Question: Design and explain a recursive divide-and-conquer algorithm. Anyone has ideas?
Given an isosceles right triangular grid for some k >= 2 as shown in Figure 1(b), this problem asks you to completely cover it using the tiles given in Figure 1(a). The bottom-left corner of the grid must not be covered. No two tiles can overlap and all tiles must remain completely inside the given triangular grid. You must use all four types of tiles shown in Figure 1(a), and no tile type can be used to cover more than 40% of the total grid area. You are allowed to rotate the tiles, as needed, before putting them on the grid.

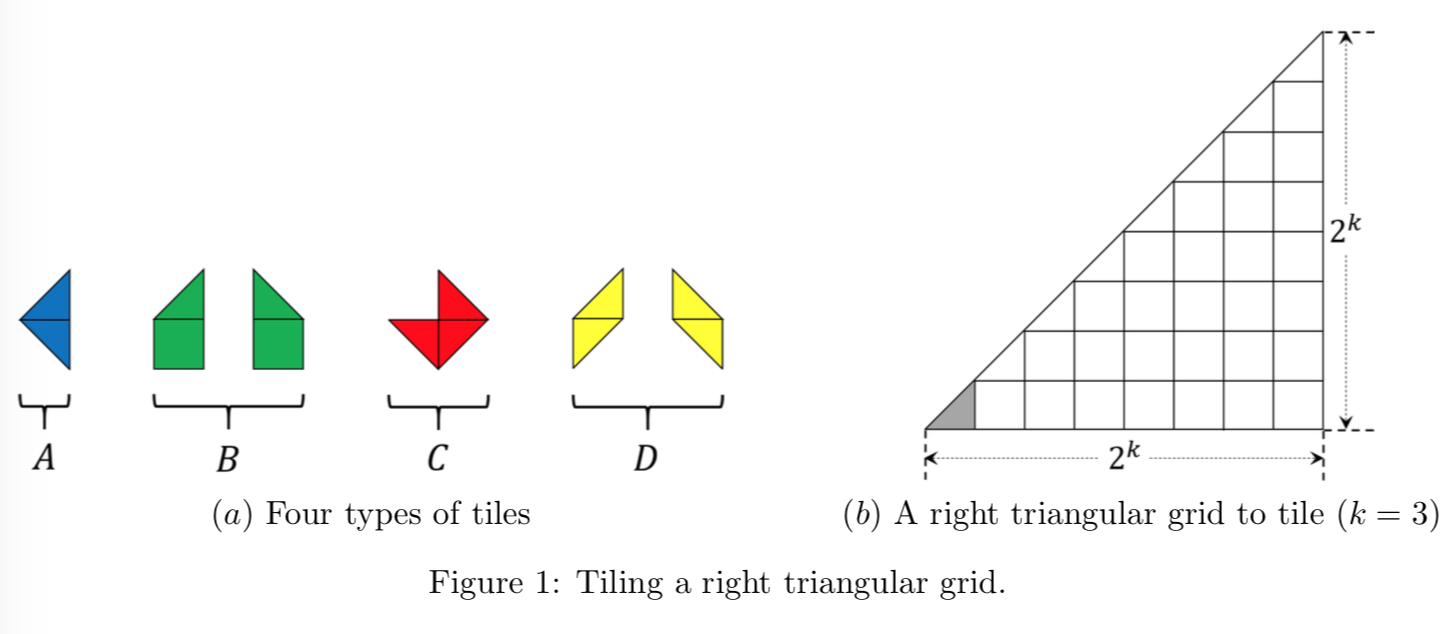
Answer: This is the idea of induction indeed, and is similar to the famous example <URL>
As you said, you have solved the problem for k = 2, it's a good and correct starting point to solving small example first, yet I think this problem there is a bit tricky for k = 2 case, mainly due to the constrain.
Then for k>2, say k = 3 in your example, we try to make use of what you have solved, i.e. the case k = 2
With very simple observation, one may notice that for k = n, it can actually be made up of 4 k=n-1 cases (see image below)

Now the shaded part in the middle form a hole that can filled by 1 type B, so we can first filled the 4 small n-1 case and fill the hole with type B...
But then this construction face a problem:
Consider k = 2, no matter how you fill the area, 2 type B must be used, I do not have a strong proof but by some brute force trail & error you should be convinced. Then for k = 3, we have 4 small triangles meaning we have 2*4 = 8 Type B, plus 1 more to fill the hole will gives us 9 Type B, each uses 1.5 sq units, which total uses up 13.5 sq units.
As k = 3, the total area is (2^3)^2 / 2 = 32 sq units
13.5/32 = 0.42.... which violate the constrain!
So what to do? Here is the reason why we have to use a trick to handle the k = 2 case (I assume you have go through this part as you said you know how to do k = 2 case)
First, we know that using our constructive method to build a large triangle from 4 smaller triangles, will violate this constrain (i.e. the 40% area), you can verify yourself. So we want to reduce the total number of Type B used, yet each smaller triangle must use at least 2 Type B, so the only place we may reduce is the empty hole in the middle of the large triangle, can we use other Type instead of Type B? At the same time, we want the other parts of the small triangle remain unchanged so that we can use same argument to do an induction (i.e. in general speaking, form 2^n triangle from 4 2^(n-1) triangles using same construction method)
See my construction below: (There maybe other construction works too, but I only need to know one)

The trick is
Let's stop right here for a bit, and do some verification:
To construct a k = 2 case, we use
- - - -
Total use 7.5 sq.units, good
Now imagine we use exactly the same method to construct those 4 triangles to make a large one, the middle one still be an empty hole with shape of Type B, but now instead of filling it with 1 Type B, we fill the hole
(I use same color scheme as above for easy understanding), we do this for all 3 small triangles which made up the hole in the middle.

Here is the last part (I know it's long...)
We have reduce the number of Type B used when constructing a large triangle from smaller ones, but at the same time we increase the number of Type A & D used! So is this new construction method valid?
First notice that it does not change any parts of the small triangles except the Type B next to the gray triangle, i.e. If the 40% constrain is fulfilled, this method is inductive and recursive to fill a 2^n side triangle
Then let's count again the number of each Type we used.
For k = 3, total units is 32, we uses:
- - - -
Total we cover 31.5 units, good, now let's proof the 40% constrain is satisfied for k = n > 3
Let FA(n-1) be the total area of Type A used to fill 2^n-1 triangles using our new method, likewise, FB(n-1), FC(n-1), FD(n-1) with similar definitions
Assume F*(n-1) is true, i.e. not exceeding 40% of total area, we proof that F*(n) is true.
We got
'FA(n) = FA(n-1)*4 + 3*1'
'FB(n) = FB(n-1)*4 - 3*1.5'
'FC(n) = FC(n-1)*4'
'FD(n) = FD(n-1)*4 + 3*1'
We only show the proof for FD(n), other three should be proofed with similar method (M.I.)
Using method of substitution, 'FD(n) = 2*(4^(n-2)) - 1 for n>=3' (You should at least try to come up with this equation yourself)
We want to show 'FD(n)/(2^2(n)/2) < 0.4'
i.e. '2FD(n)/4^n < 0.4'
Consider LHS,
LHS = (4*(4^(n-2)) - 1)/4^n
< 4^(n-1)/4^n = 1/4 < 0.4 Q.E.D
That means using this method, all Type A-D will not exceed 40% of total area for any 2^k sided triangle, for k >= 3, finally we show that inductively, there is a method satisfy all constrains to construct such a triangle.
1. The hard part is to satisfy the 40% area constrain
2. Use a special construction on k = 2 case first, try to use it to build k = 3 case (then k = 4, k = 5...idea of induction!)
3. When using k=n-1 case to build k=n case, write down the formula of total area consumed by each type, and show that they would not exceed 40% of total areas
4. Combined point 2 & 3, it's an induction method to show that for any k >= 2, there is a method (which we described) to fill the 2^k sided triangle without breaking any constrains